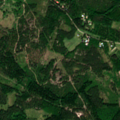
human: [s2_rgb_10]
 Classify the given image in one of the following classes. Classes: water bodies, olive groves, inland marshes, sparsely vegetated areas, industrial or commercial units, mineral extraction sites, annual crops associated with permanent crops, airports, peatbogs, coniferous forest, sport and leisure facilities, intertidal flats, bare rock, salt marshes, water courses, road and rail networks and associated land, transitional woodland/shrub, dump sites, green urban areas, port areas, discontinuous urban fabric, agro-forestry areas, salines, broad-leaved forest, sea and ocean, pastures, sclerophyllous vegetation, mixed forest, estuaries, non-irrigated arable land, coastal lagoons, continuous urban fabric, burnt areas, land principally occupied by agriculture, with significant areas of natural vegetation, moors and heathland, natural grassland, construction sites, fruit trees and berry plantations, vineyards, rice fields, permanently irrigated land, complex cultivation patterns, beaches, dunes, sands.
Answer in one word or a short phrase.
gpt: coniferous forest, mixed forest, transitional woodland/shrub